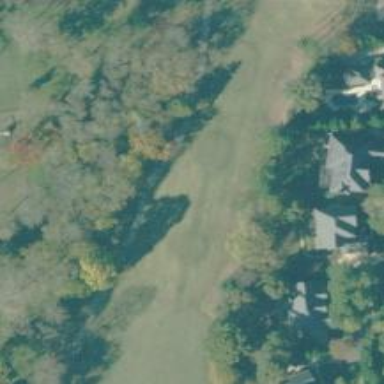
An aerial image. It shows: Golf tee.